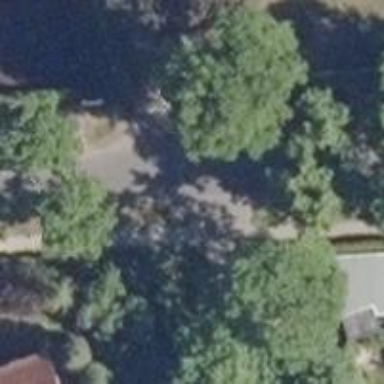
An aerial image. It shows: Footway along the road.